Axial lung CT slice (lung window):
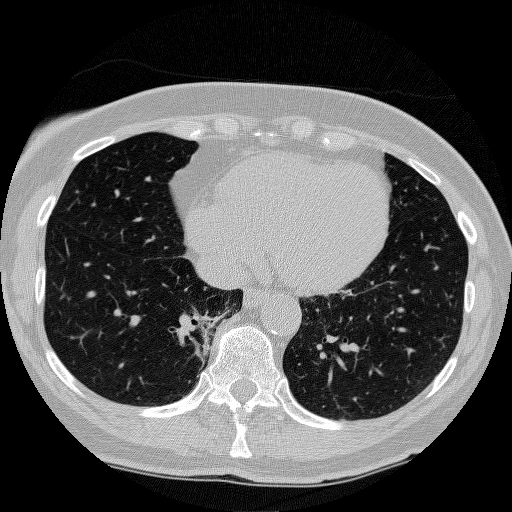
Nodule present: no